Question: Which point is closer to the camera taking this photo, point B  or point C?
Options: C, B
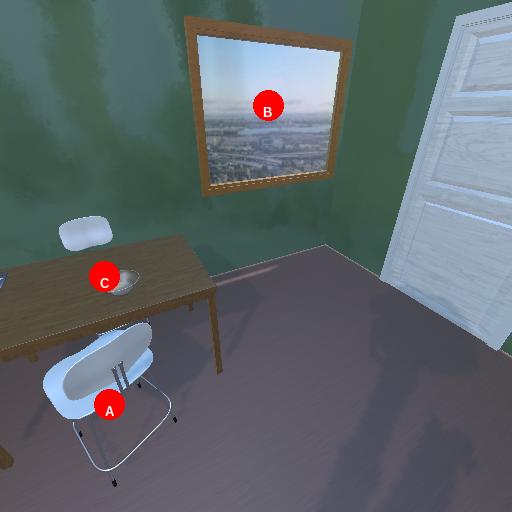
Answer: C